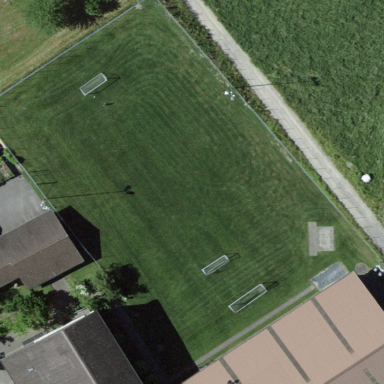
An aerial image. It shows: Soccer pitch for leisureland activities.